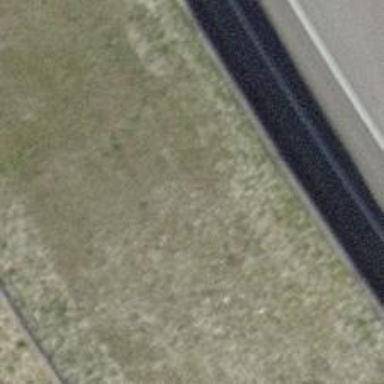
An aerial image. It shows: Tunnel on the motorway.